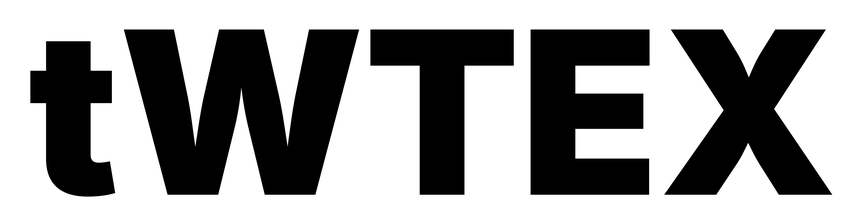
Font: Inter_Black